Field crop: tomato
Growth stage: 1
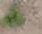
Species: solanum